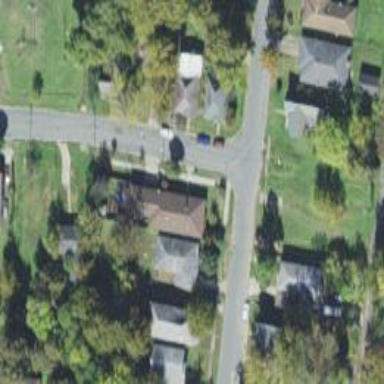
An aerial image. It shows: Residential road.